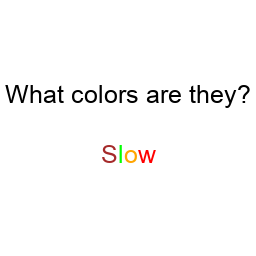
Color: brown, lime, orange, red
Background color: white
Question text color: black